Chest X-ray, PA view. Patient: 54 years old, sex M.
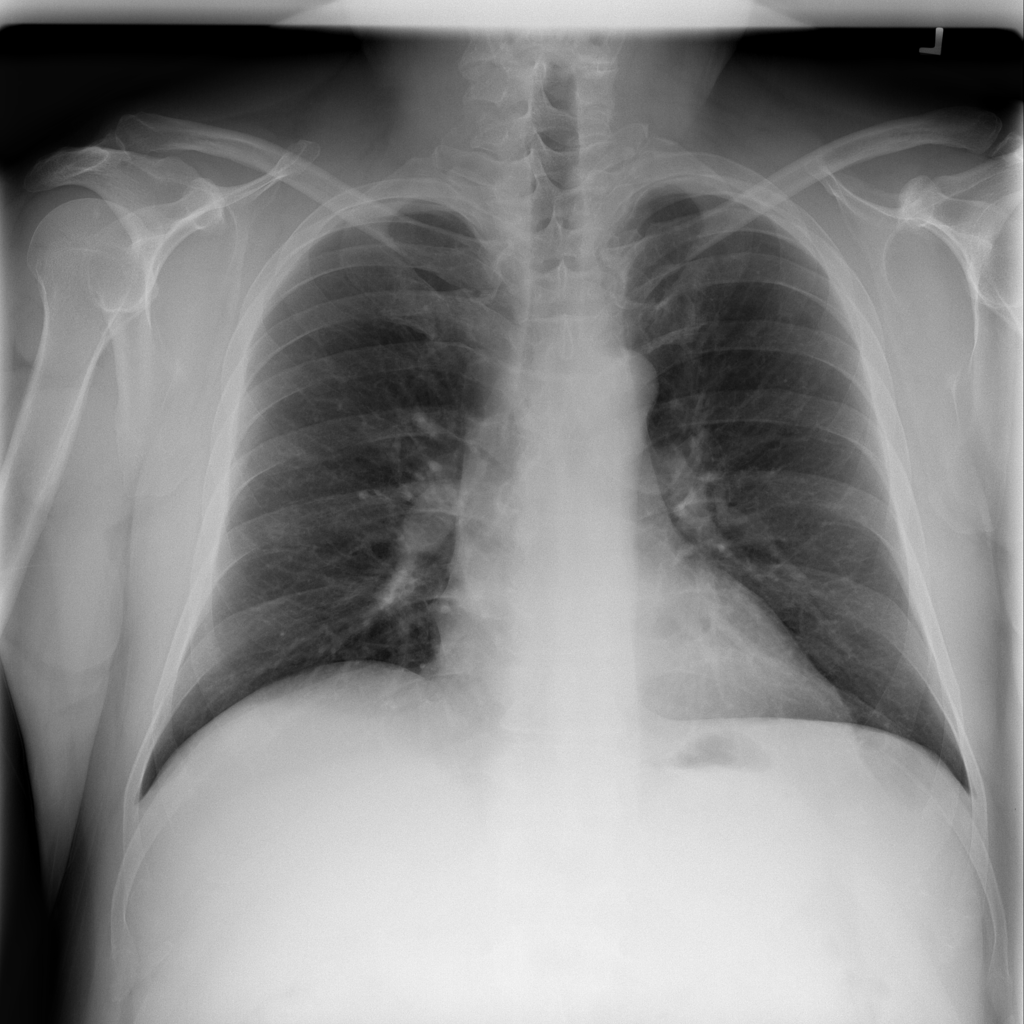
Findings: No Finding